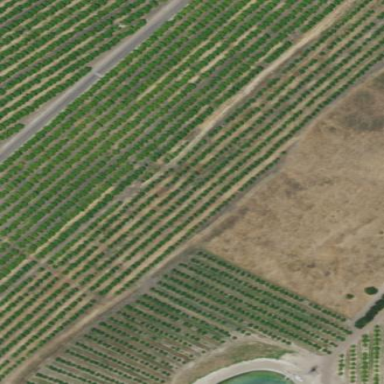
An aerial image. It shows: Orchard.